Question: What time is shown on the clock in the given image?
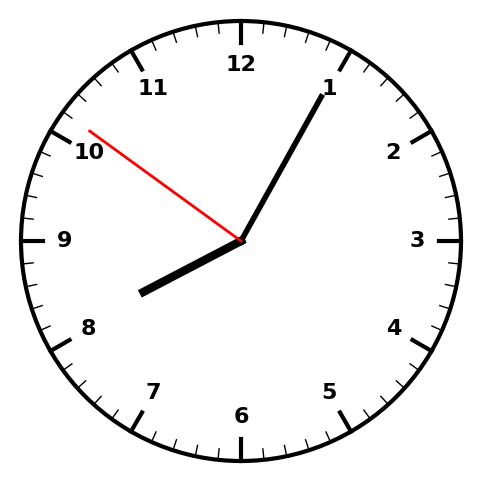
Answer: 08:04:51